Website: home-depot
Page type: account-selection
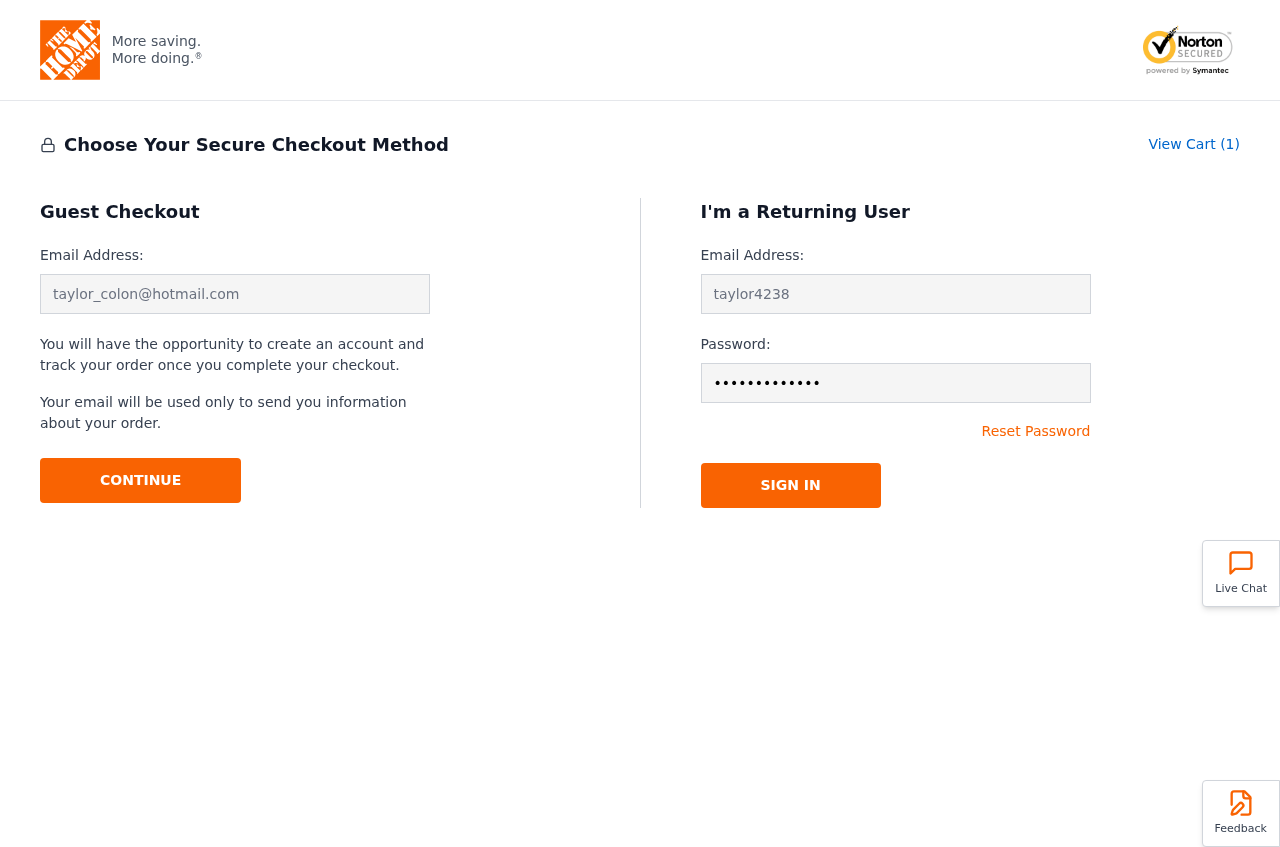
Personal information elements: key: PII_EMAIL
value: taylor_colon@hotmail.com
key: PII_LOGIN_USERNAME
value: taylor4238
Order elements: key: ORDER_NUM_ITEMS
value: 1